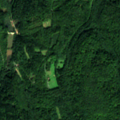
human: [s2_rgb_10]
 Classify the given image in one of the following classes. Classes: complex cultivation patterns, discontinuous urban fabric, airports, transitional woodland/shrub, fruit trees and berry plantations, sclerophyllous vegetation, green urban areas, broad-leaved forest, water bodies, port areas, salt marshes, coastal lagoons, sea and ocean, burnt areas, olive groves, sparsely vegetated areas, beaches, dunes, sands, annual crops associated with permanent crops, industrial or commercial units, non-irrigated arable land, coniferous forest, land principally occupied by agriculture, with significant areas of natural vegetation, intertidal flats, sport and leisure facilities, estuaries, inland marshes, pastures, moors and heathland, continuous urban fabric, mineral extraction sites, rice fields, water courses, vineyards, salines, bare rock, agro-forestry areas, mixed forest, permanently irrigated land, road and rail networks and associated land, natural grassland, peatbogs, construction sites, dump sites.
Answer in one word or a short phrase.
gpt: broad-leaved forest, mixed forest